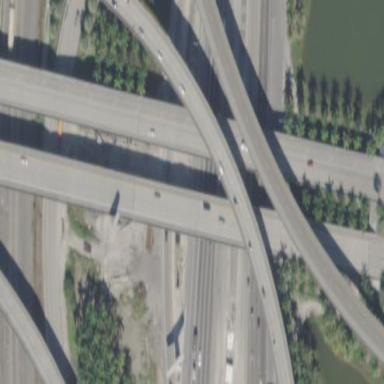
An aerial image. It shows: Man-made bridge.